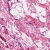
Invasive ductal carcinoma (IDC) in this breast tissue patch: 0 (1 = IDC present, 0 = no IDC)